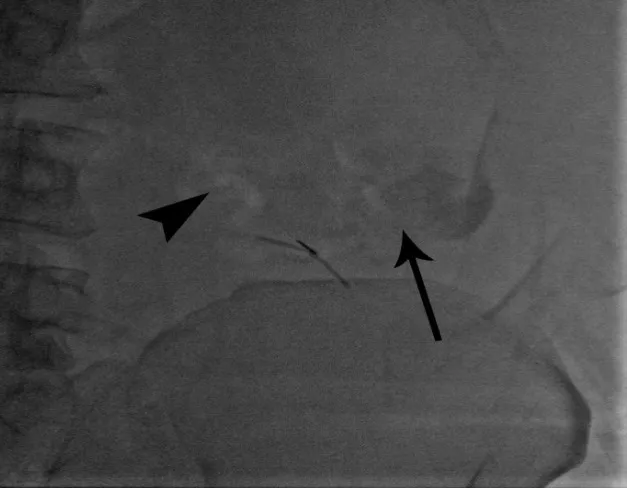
Foam sclerotherapy of parastomal varices with slow injection and using negative air contrast to follow the foam, the afferent systemic veins were firs visualized (arrow). Due to LLQ manual compression and efferent obstruction, reflux to afferent mesenteric side is noted (arrowhead).
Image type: radiology (x_ray)